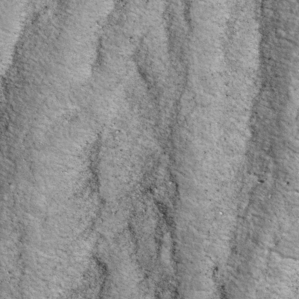
Label: non_frost